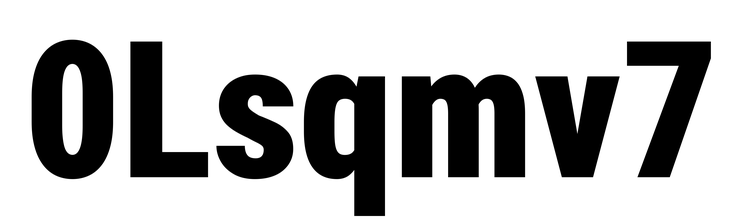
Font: Roboto_Condensed_Black